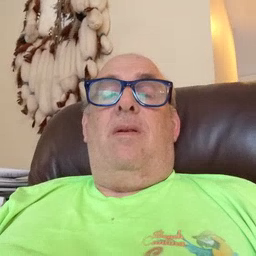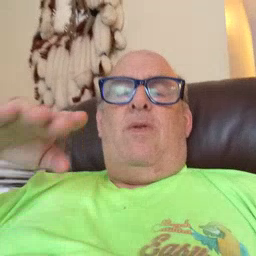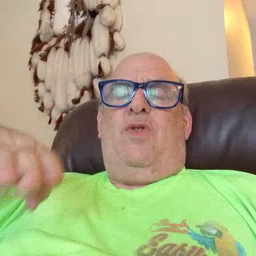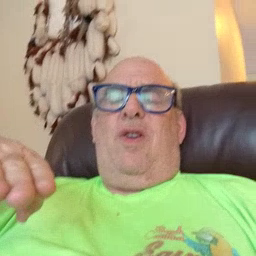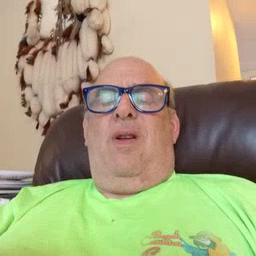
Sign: child